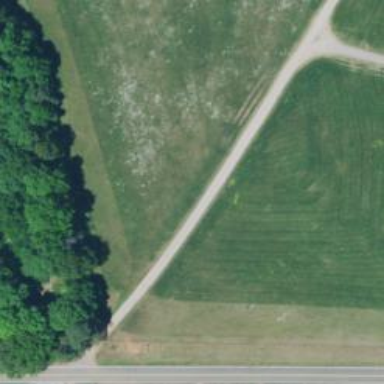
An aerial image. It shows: Driveway leading to service road.